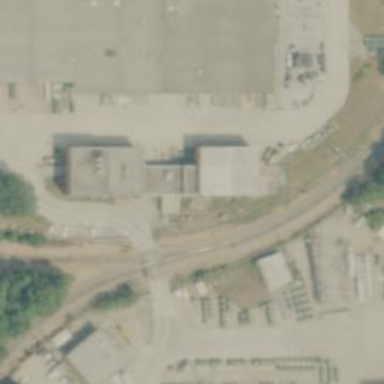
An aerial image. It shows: Railway spur junction.